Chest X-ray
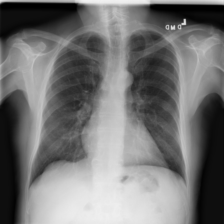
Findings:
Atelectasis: negative
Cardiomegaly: negative
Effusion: negative
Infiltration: negative
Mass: negative
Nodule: negative
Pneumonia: negative
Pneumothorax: negative
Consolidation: negative
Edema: negative
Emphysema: negative
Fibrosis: negative
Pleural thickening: negative
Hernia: negative